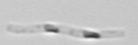
Label: Leptocylindrus